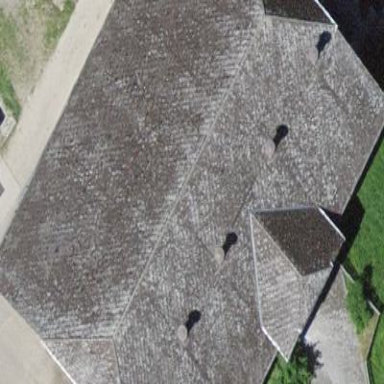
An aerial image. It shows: Rural barn.